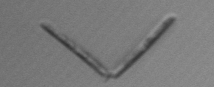
Label: Thalassionema